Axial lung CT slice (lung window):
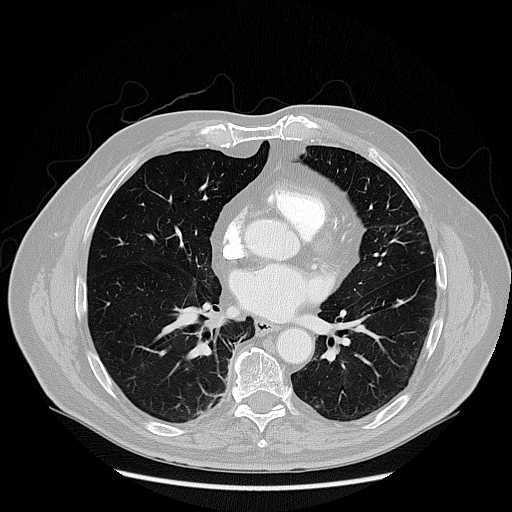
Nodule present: no